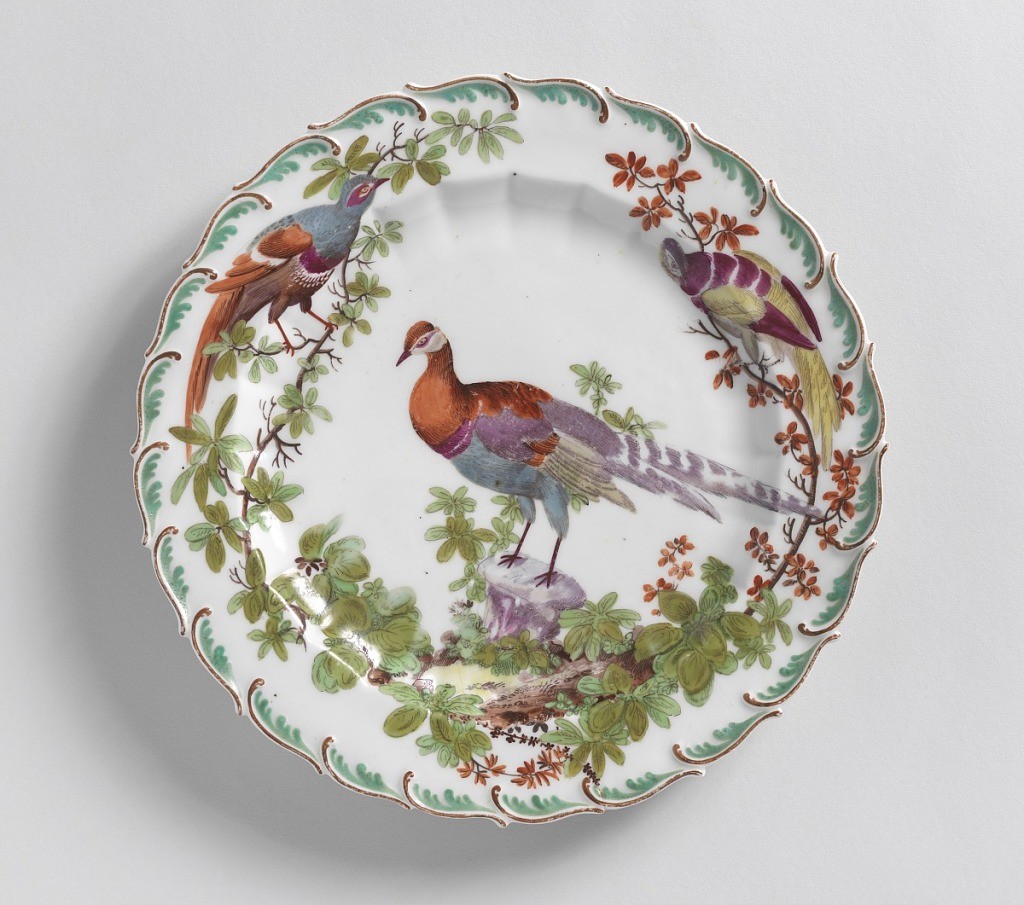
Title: Plate with "Disheveled Birds" (One of Thirteen)
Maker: Chelsea Porcelain Manufactory, English, 1745 – 1784
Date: ca. 1758–1769
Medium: soft paste porcelain, vitreous enamel
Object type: plate
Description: Scalloped edge with green feather motif. Fluted cavetto. At center, a tropical bird.